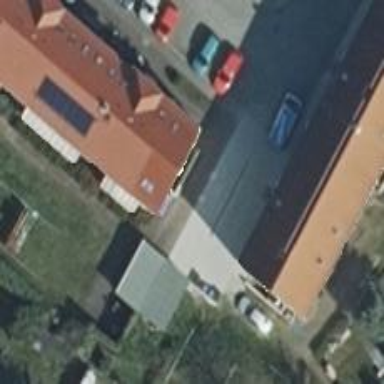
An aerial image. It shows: Residential building.